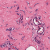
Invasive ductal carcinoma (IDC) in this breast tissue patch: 0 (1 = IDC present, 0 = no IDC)